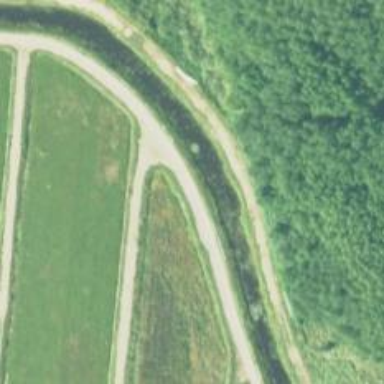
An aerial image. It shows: Track road along embankment dyke.